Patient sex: M
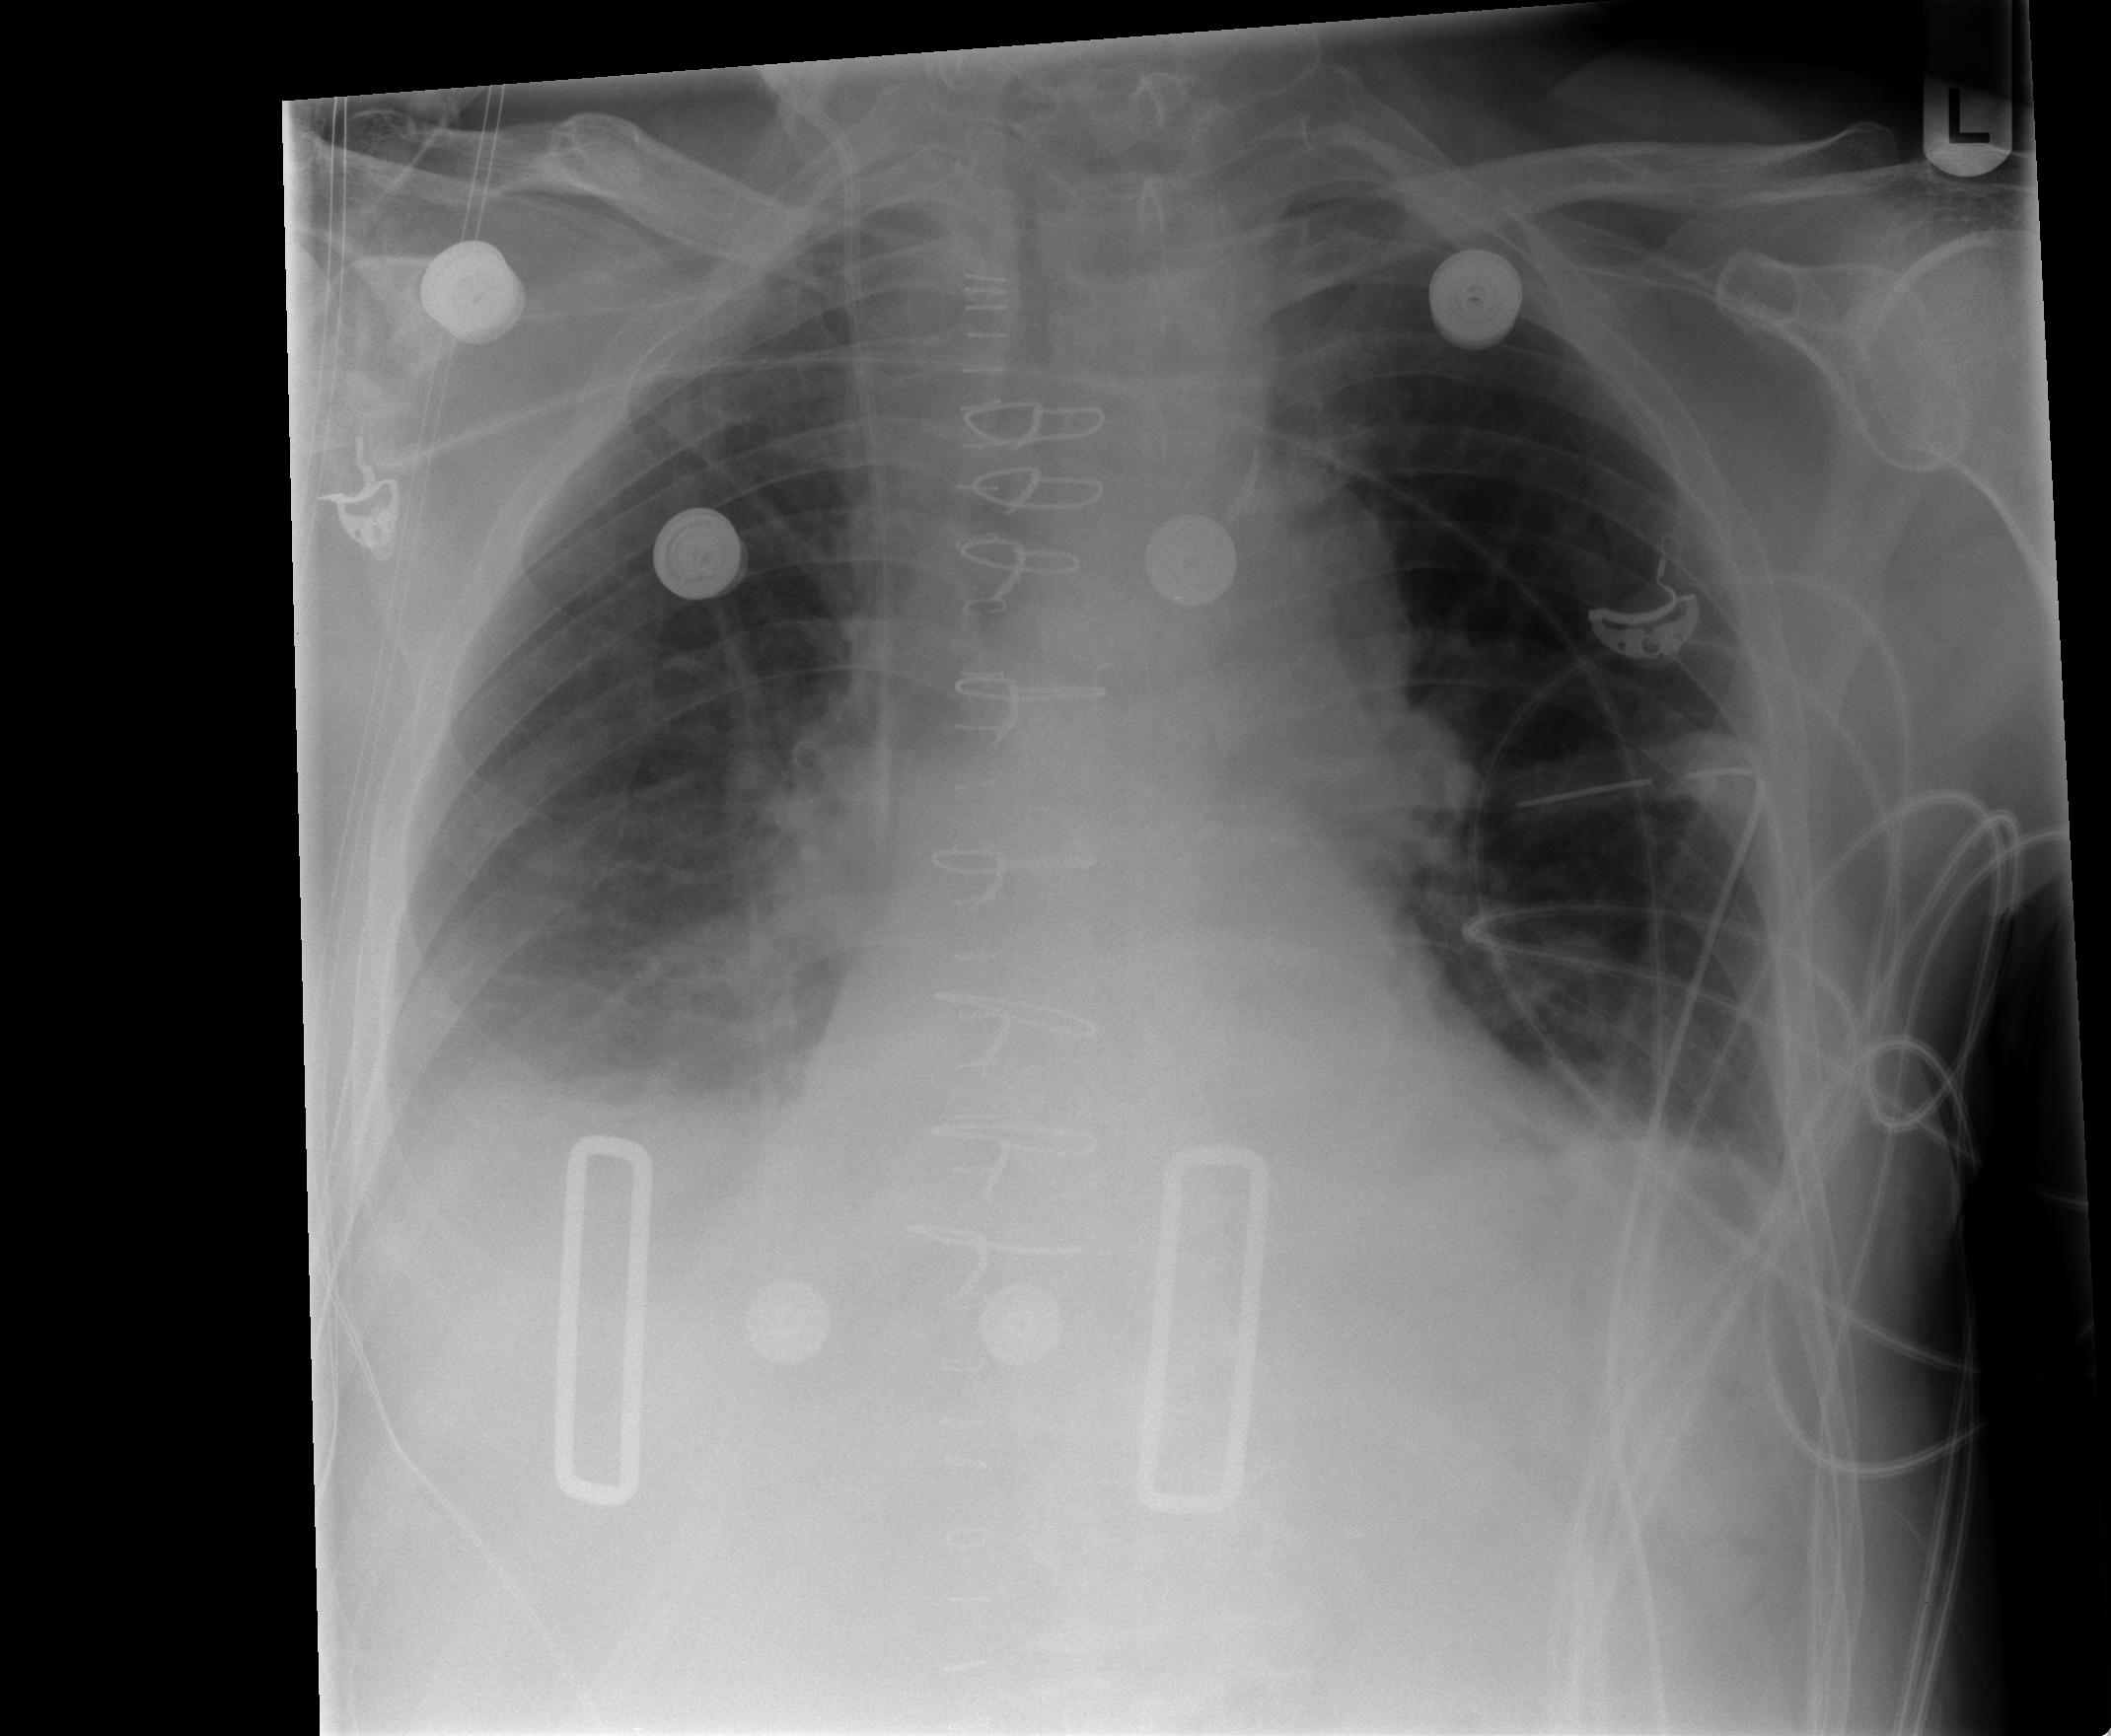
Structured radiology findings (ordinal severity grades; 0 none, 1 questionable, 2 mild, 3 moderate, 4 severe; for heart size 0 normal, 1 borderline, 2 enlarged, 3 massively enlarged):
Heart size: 0
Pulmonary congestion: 2
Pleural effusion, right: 2
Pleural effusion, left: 1
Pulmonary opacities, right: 0
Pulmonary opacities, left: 0
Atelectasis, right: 0
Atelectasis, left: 0